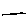
Label: line